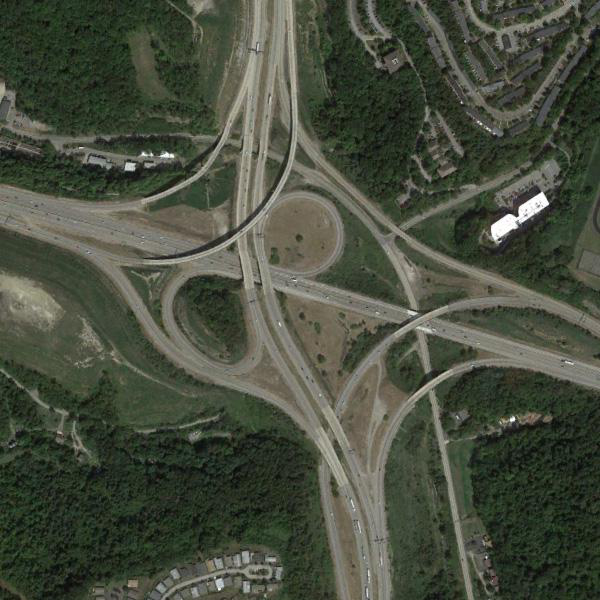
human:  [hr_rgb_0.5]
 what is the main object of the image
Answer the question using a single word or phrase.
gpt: viaduct